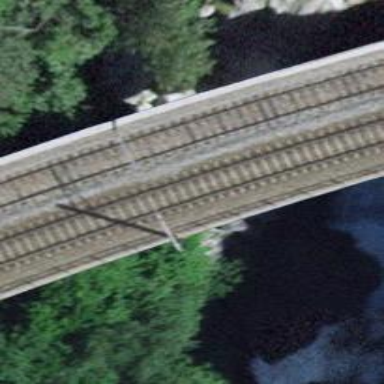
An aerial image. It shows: Bridge over electrified railway with contact line.